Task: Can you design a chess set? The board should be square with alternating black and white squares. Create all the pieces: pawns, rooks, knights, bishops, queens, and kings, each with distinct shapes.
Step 5140:
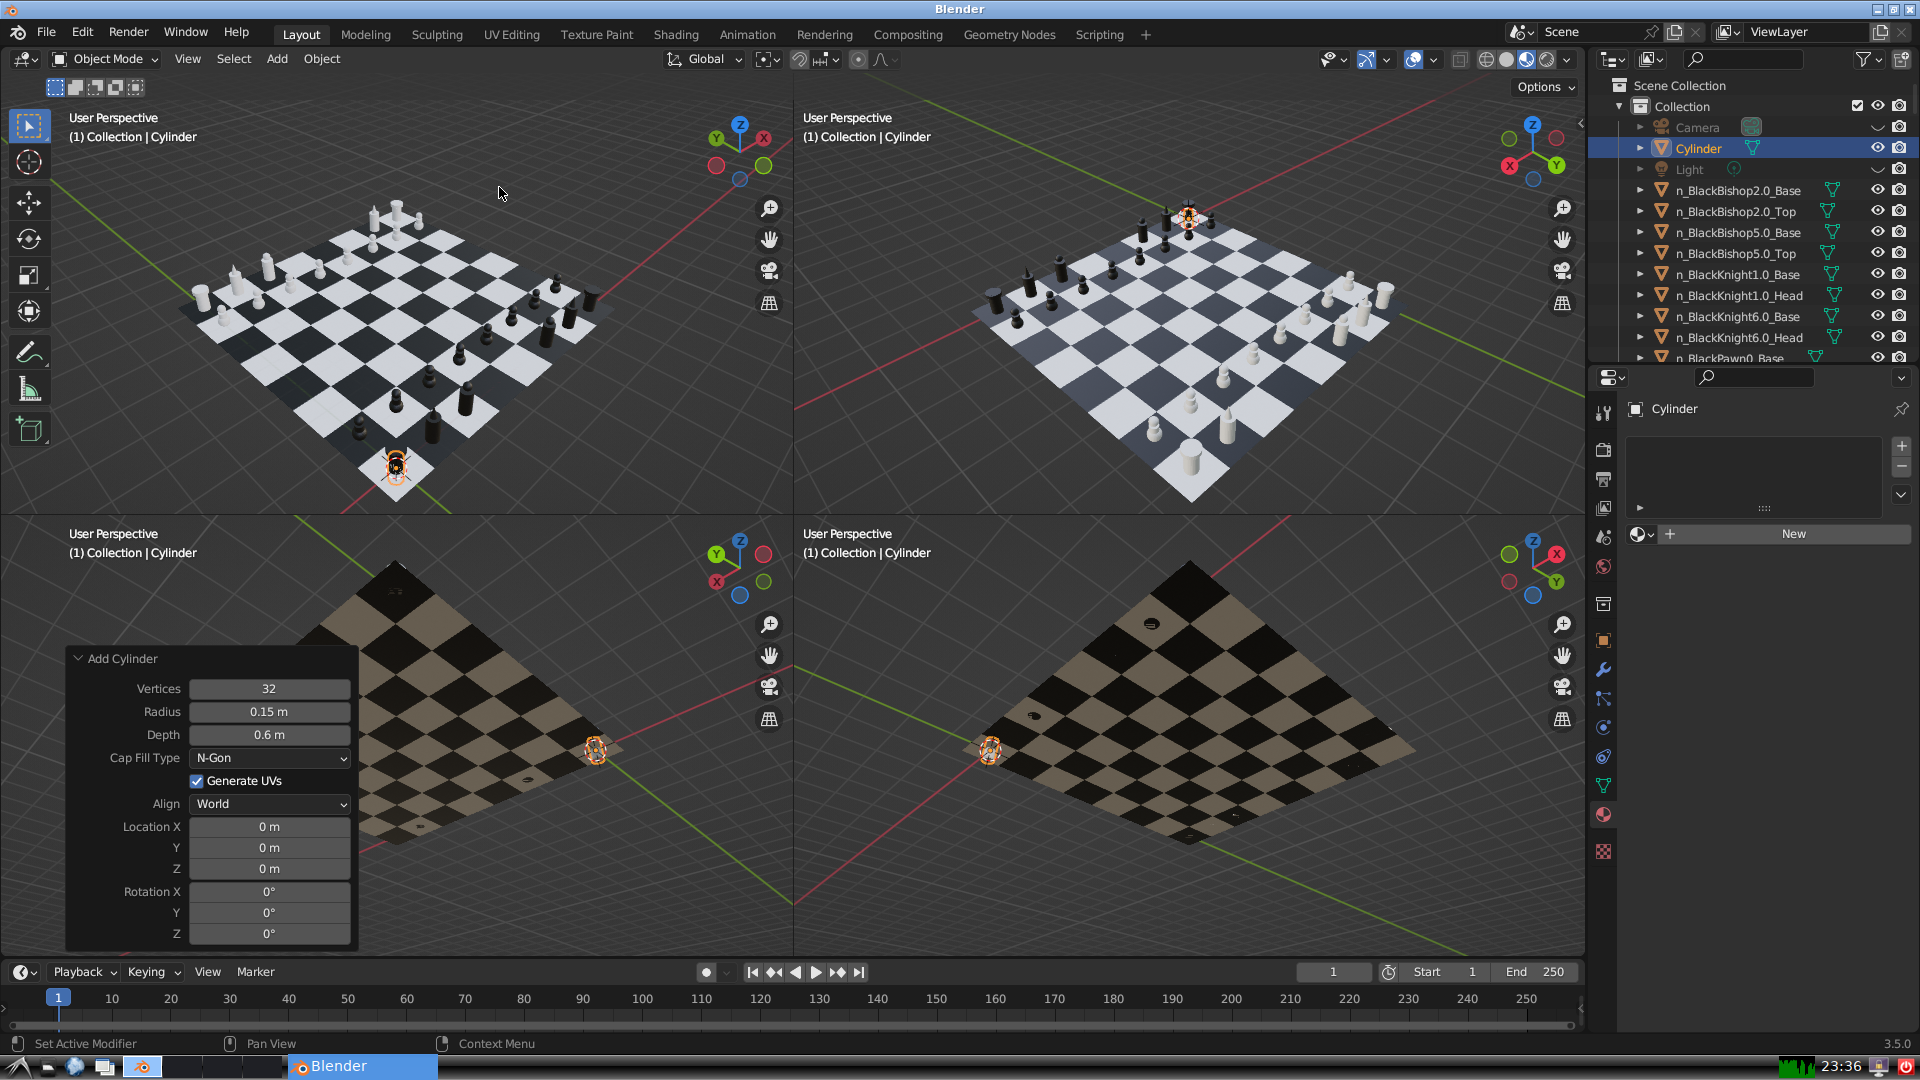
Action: {"mouse_move": [270, 708]}